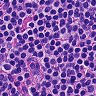
Metastatic tissue present: no